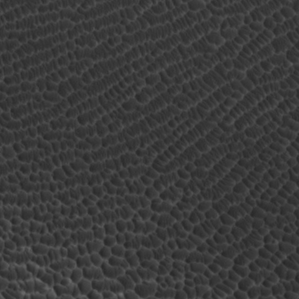
Label: non_frost